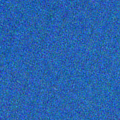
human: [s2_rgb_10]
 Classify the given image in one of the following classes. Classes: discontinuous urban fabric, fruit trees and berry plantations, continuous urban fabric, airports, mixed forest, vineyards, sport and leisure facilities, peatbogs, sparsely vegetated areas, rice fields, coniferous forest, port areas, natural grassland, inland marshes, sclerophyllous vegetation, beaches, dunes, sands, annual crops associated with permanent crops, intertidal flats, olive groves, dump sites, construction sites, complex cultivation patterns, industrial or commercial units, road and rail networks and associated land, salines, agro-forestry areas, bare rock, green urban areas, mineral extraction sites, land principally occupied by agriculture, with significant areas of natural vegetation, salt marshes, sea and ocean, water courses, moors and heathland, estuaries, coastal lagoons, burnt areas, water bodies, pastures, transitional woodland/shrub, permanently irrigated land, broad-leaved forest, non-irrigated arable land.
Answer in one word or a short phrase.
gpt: sea and ocean